Question: I have a SQL Server table with the structure as shown in the 1st picture. This has to be displayed as shown in the 2nd picture. How to achieve this in SQL Server 2000?

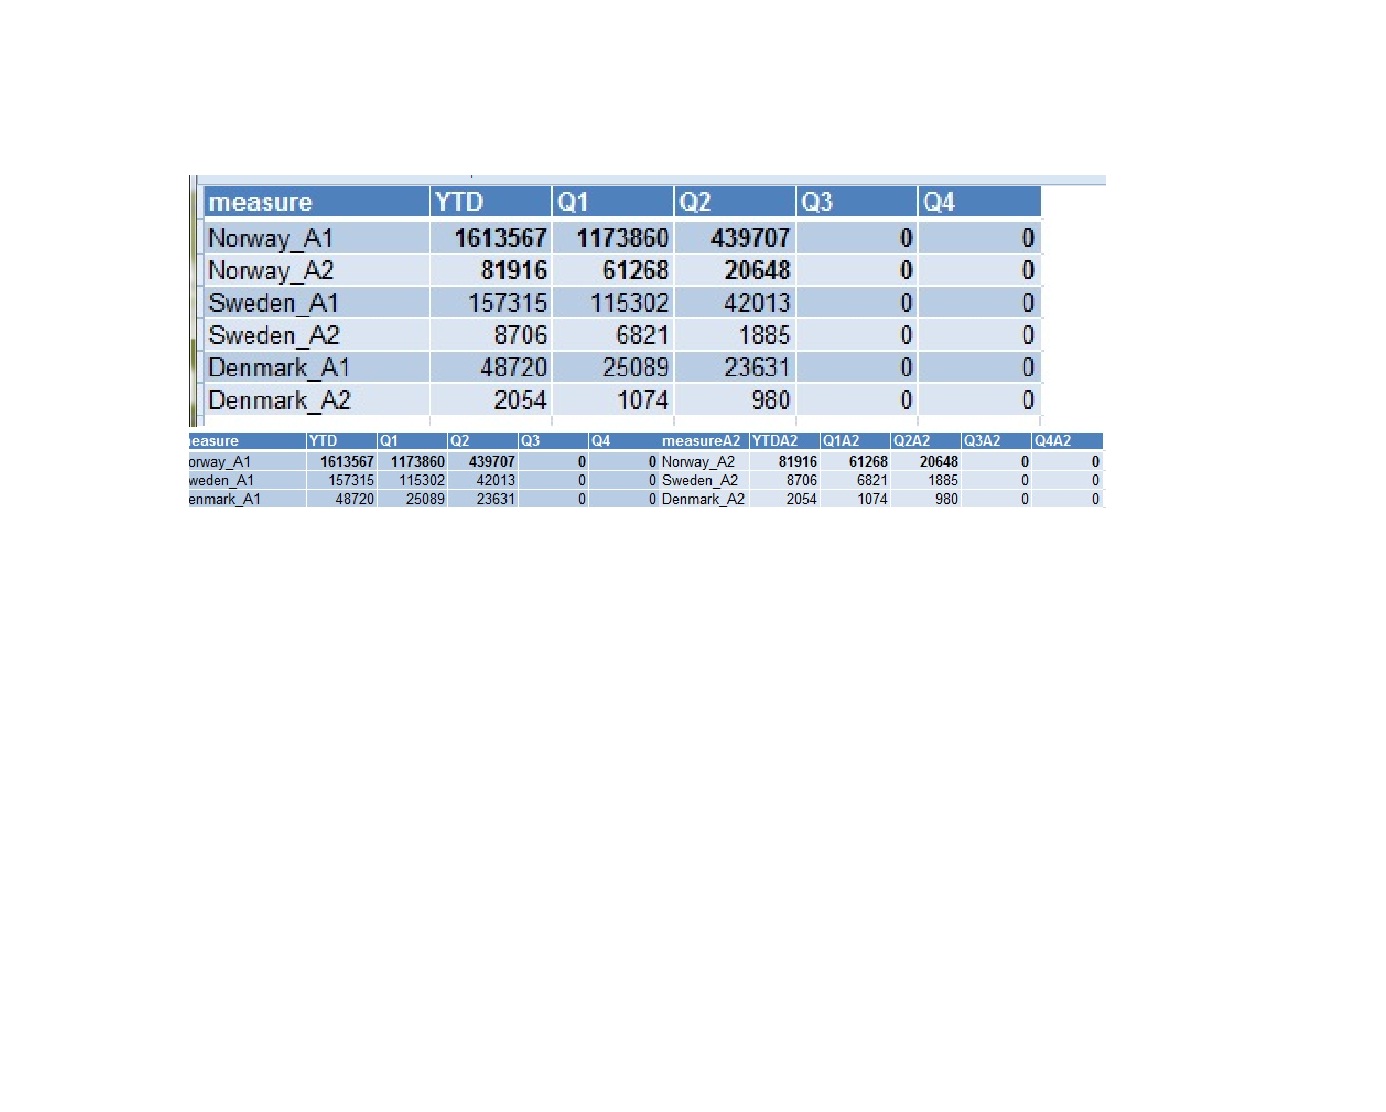
Answer: Given that same pattern for all records (_A1, _A2) something like the following should work for you: add in the extra columns and/or take out the unnecessary ones as you wish.
'''
SELECT
LEFT(measure, CHARINDEX('_', measure)-1) AS Measure,
LEFT(measure, CHARINDEX('_', measure)-1) + '_A1' AS Measure_A1, --Not sure you need this
SUM(CASE WHEN RIGHT(measure,2) = 'A1' THEN YTD ELSE 0 END) AS YTD_A1,
SUM(CASE WHEN RIGHT(measure,2) = 'A1' THEN Q1 ELSE 0 END) AS Q1_A1,
SUM(CASE WHEN RIGHT(measure,2) = 'A1' THEN Q2 ELSE 0 END) AS Q2_A1,
LEFT(measure, CHARINDEX('_', measure)-1) + '_A2' AS Measure_A2, --Not sure you need this
SUM(CASE WHEN RIGHT(measure,2) = 'A2' THEN YTD ELSE 0 END) AS YTD_A2,
SUM(CASE WHEN RIGHT(measure,2) = 'A2' THEN Q1 ELSE 0 END) AS Q1_A2,
SUM(CASE WHEN RIGHT(measure,2) = 'A2' THEN Q2 ELSE 0 END) AS Q2_A2
FROM Structure
GROUP BY LEFT(measure, CHARINDEX('_', measure)-1)
'''
<URL>